Question: Quick question about the scatterplotMatrix from the "car" package. I am pulling some data from excel into R to do some analysis, but I'm unsure about some of the lines being plotted and the "car" package info on CRAN isn't too specific. I have the code below:
'''
clipboard <- read.table("clipboard",sep=" ",header=T)
view(clipboard)
X1 X2 X3 X4
3 1 5 3
1 1 5 4
2 1 6 1
3 2 5 2
1 1 5 4
2 1 6 5
3 2 6 4
2 2 5 3
3 2 6 2
1 1 5 5
3 2 3 3
2 2 5 4
3 2 3 3
2 2 5 3
3 1 6 5
scatterplotMatrix(~X1+X2+X3+X4,clipboard)
'''
Thick red line is regression curve, but what are the dotted lines? Some defined confidence interval bound? I know the diagonals are kernel densities, but what is the green line? Is the green line a particular smoothing function?

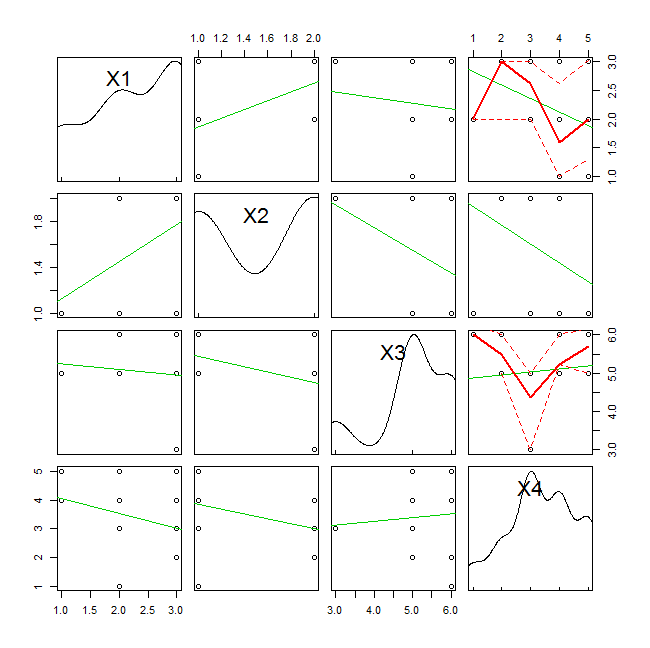
Answer: - - - 'spread'
Your question made me wonder if the color scheme is the same for me though, hence the curvy/straight qualifiers.